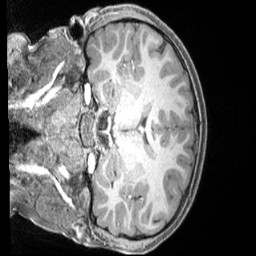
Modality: T1w
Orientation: coronal
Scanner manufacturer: siemens
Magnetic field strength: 3 T
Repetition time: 2.4 s
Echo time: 0.00224 s